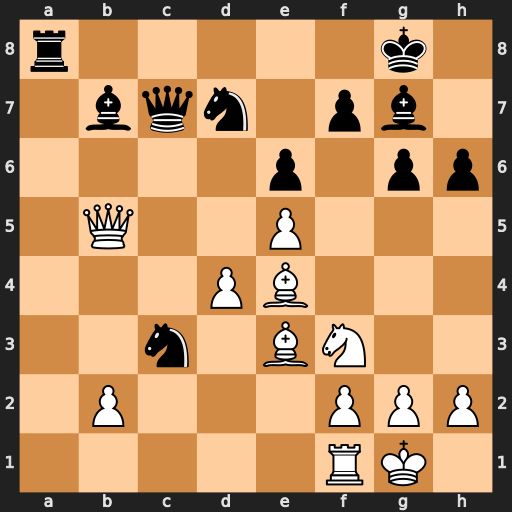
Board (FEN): r5k1/1bqn1pb1/4p1pp/1Q2P3/3PB3/2n1BN2/1P3PPP/5RK1
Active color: w
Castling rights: -
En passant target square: -
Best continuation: Qxb7 Ne2+ Kh1 Qxb7 Bxb7